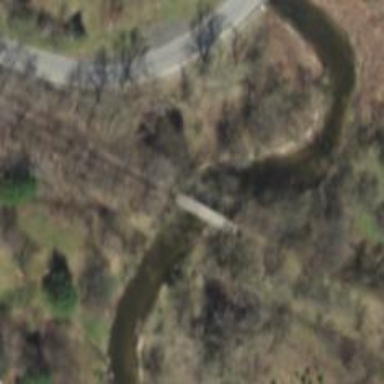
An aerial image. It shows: Abandoned railroad bridge.